Chest X-ray. View position: PA
Patient age: 54
Patient sex: F
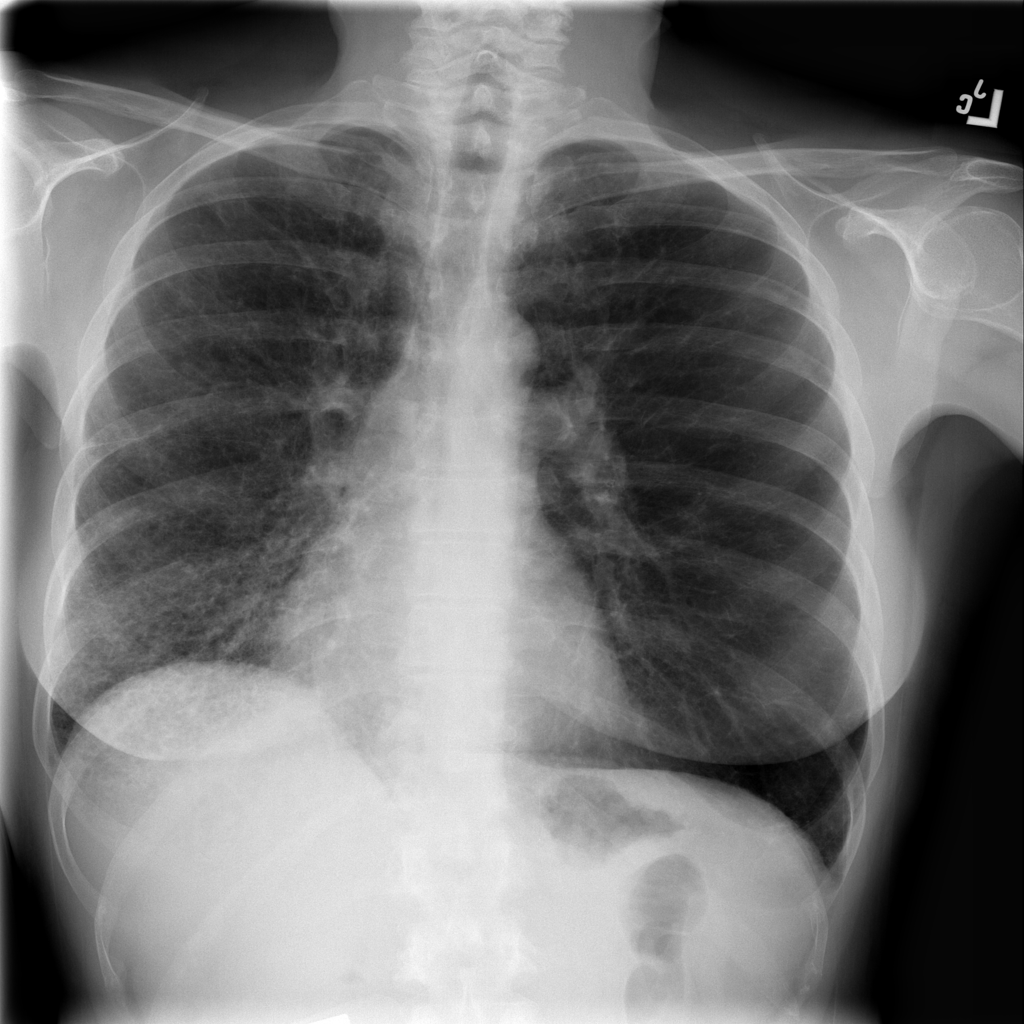
Finding: Pneumothorax